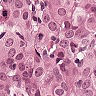
Metastatic tissue present: yes